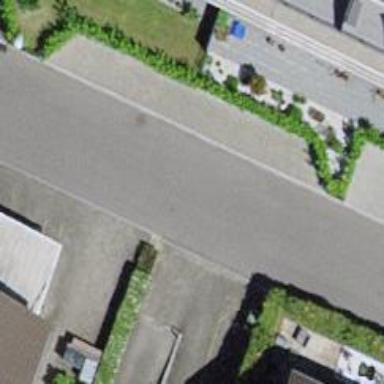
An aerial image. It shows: Residential road with asphalt surface and no sidewalks.